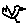
Label: bird